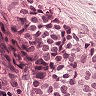
Metastatic tissue present: yes